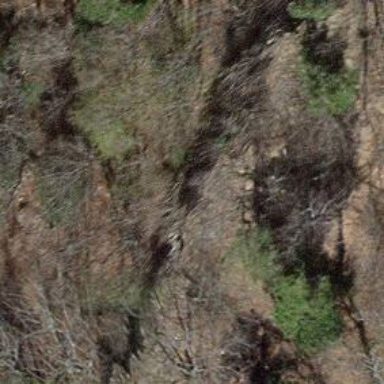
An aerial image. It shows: Natural cliff.